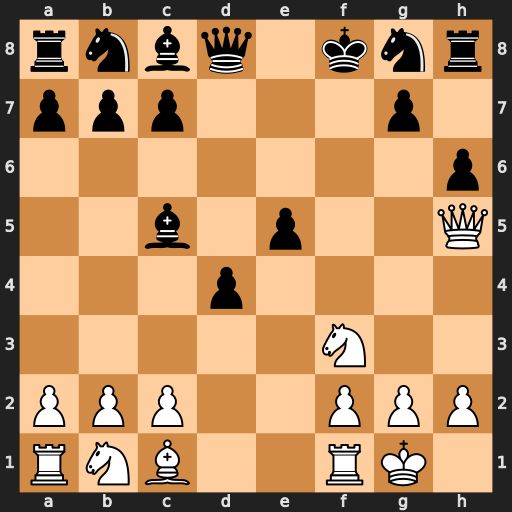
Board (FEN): rnbq1knr/ppp3p1/7p/2b1p2Q/3p4/5N2/PPP2PPP/RNB2RK1
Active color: w
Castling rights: -
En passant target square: -
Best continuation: Nxe5 g6 Nxg6+ Kg7 Nxh8